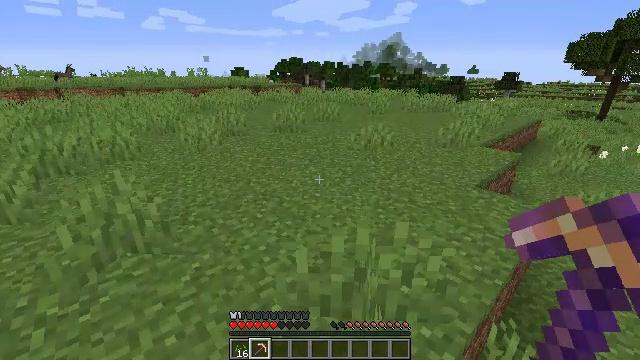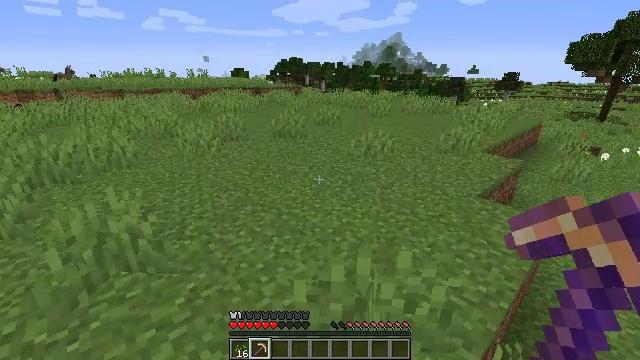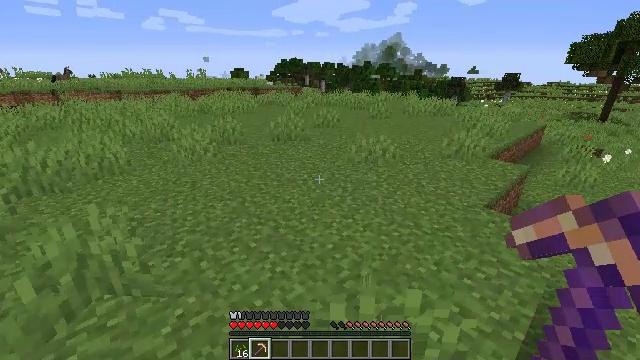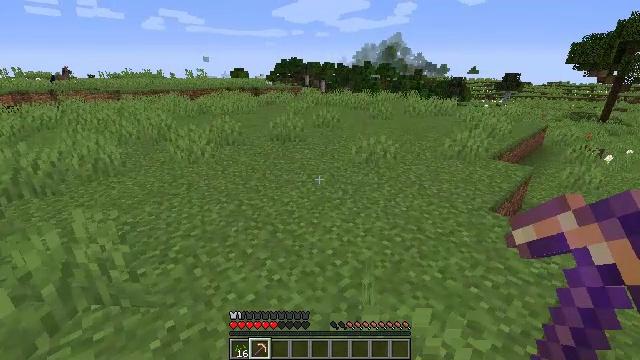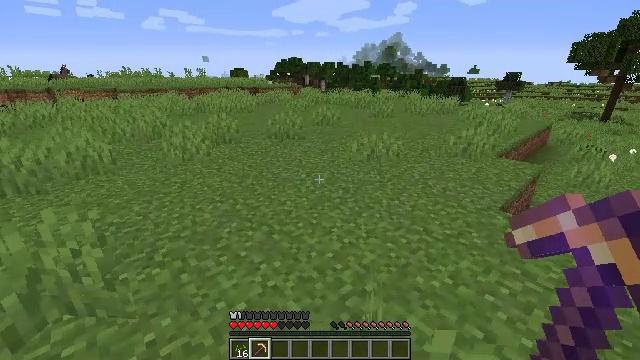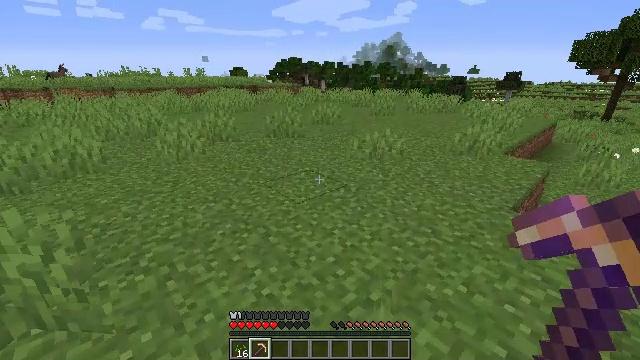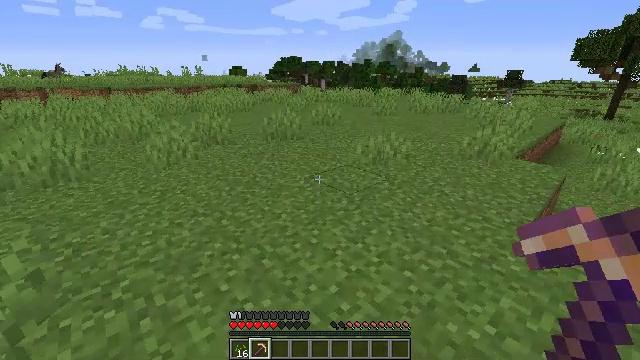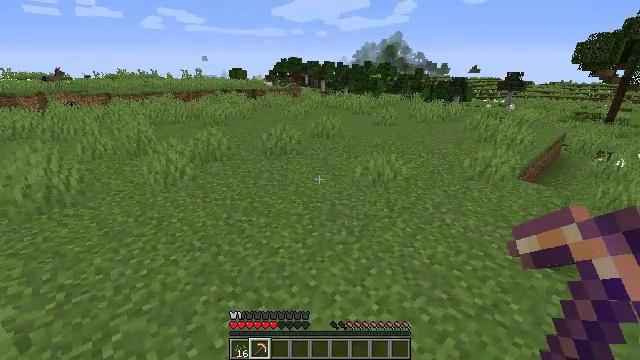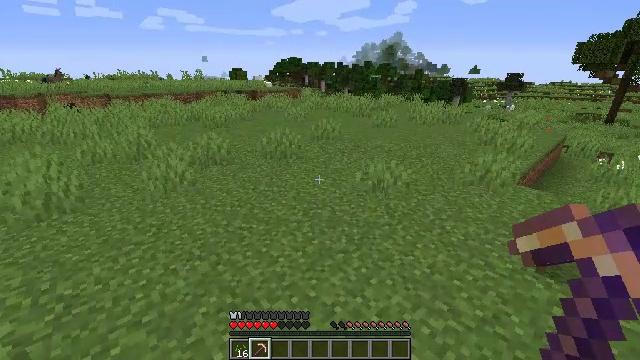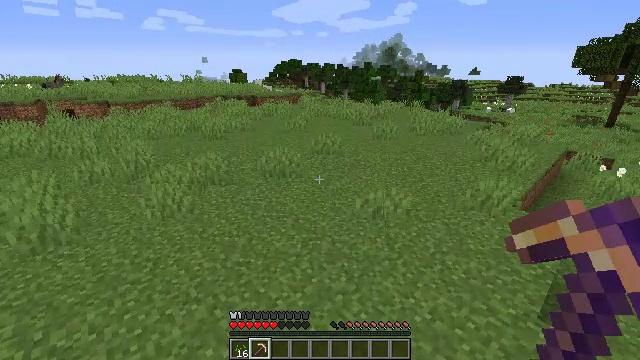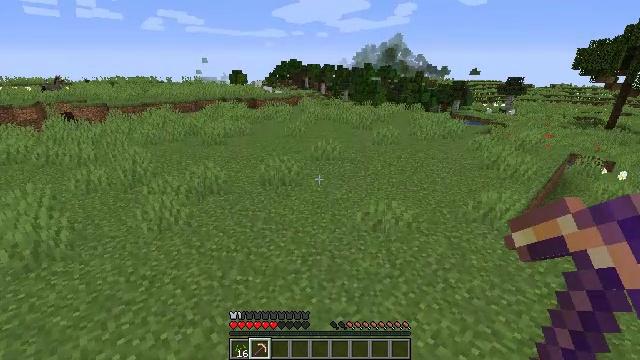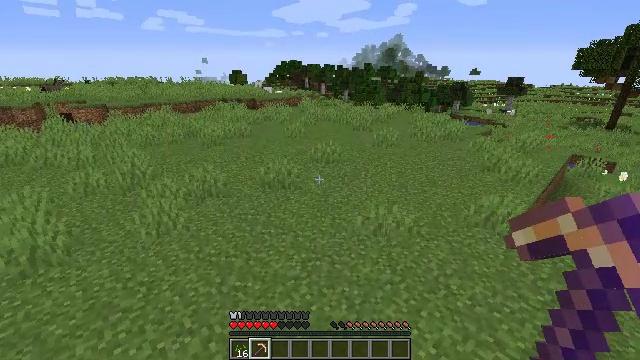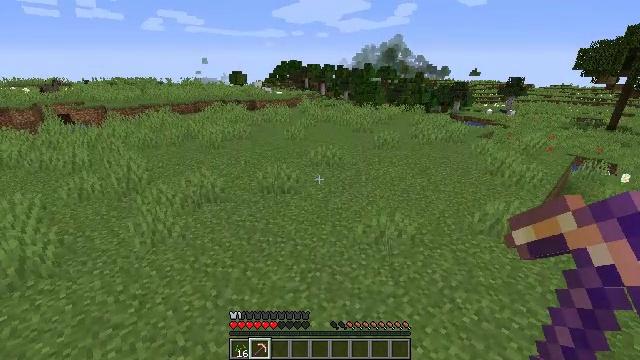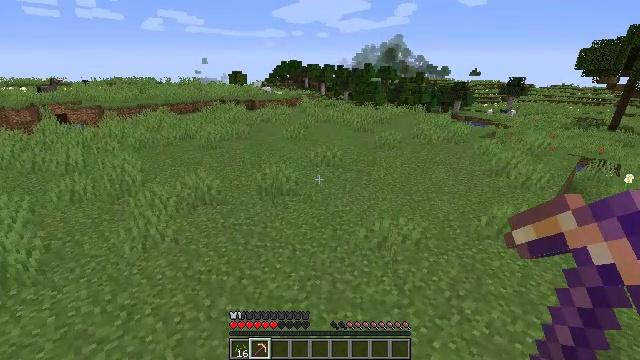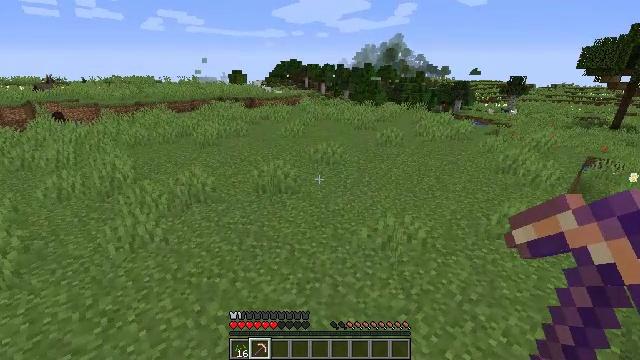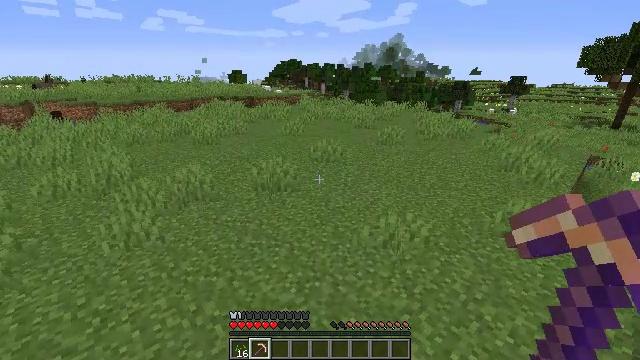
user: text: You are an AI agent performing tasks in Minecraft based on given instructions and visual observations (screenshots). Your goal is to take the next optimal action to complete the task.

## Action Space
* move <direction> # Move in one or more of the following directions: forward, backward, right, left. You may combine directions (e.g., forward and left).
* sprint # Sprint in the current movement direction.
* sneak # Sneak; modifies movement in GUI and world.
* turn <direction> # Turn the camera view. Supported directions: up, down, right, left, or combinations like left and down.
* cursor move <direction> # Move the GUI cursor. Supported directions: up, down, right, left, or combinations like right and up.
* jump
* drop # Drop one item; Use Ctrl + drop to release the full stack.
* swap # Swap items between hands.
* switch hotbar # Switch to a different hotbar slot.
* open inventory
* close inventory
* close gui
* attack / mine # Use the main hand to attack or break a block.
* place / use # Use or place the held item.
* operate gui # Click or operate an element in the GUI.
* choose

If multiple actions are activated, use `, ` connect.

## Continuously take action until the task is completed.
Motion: motion action
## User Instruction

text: Dig up the grass block for dirt.
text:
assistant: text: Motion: move forward, jump
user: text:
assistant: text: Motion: move forward, jump
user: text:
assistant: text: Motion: move forward, jump
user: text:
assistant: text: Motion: move forward, jump
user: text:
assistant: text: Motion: move forward, jump
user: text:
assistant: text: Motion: move forward, jump
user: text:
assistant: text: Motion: move forward, jump
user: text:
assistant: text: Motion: move forward, jump
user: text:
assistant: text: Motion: move forward, jump
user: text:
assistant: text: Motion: move forward, jump
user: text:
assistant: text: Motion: move forward, jump
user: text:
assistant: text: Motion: move forward, jump
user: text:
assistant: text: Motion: move forward, jump
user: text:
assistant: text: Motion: move forward, jump
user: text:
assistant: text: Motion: move forward, jump
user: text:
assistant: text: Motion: move forward, jump
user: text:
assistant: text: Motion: move forward, jump
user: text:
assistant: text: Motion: move forward, jump
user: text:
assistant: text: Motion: move forward, jump
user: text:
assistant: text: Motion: move forward, jump
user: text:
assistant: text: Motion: move forward, jump
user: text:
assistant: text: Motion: move forward, jump
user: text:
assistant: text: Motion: move forward, jump
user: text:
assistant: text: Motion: move forward, jump
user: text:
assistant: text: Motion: move forward, jump
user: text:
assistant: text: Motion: move forward, jump
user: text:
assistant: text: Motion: move forward, jump
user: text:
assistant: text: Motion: move forward, jump
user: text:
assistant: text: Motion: move forward, turn left, jump
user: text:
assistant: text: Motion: move forward, turn left, jump